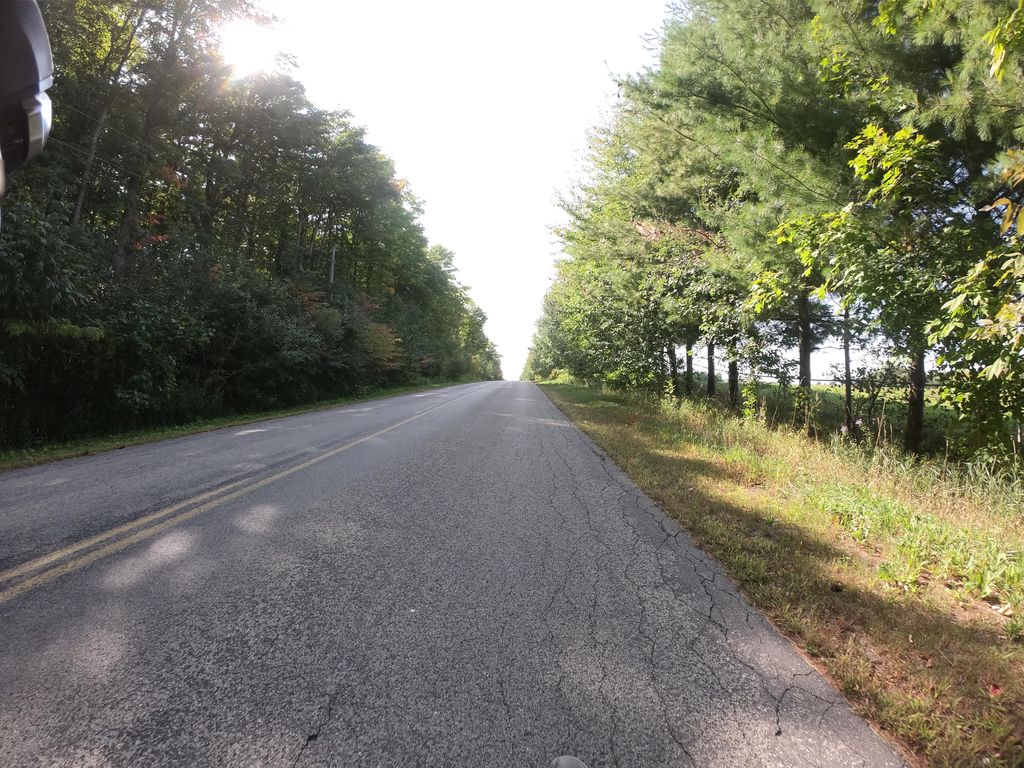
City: kitchener-waterloo